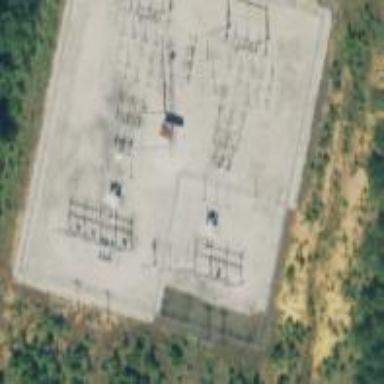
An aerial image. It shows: Outdoor distribution power substation.